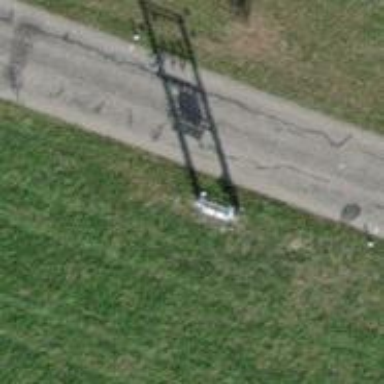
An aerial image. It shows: Distribution transformer on power pole.